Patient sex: M
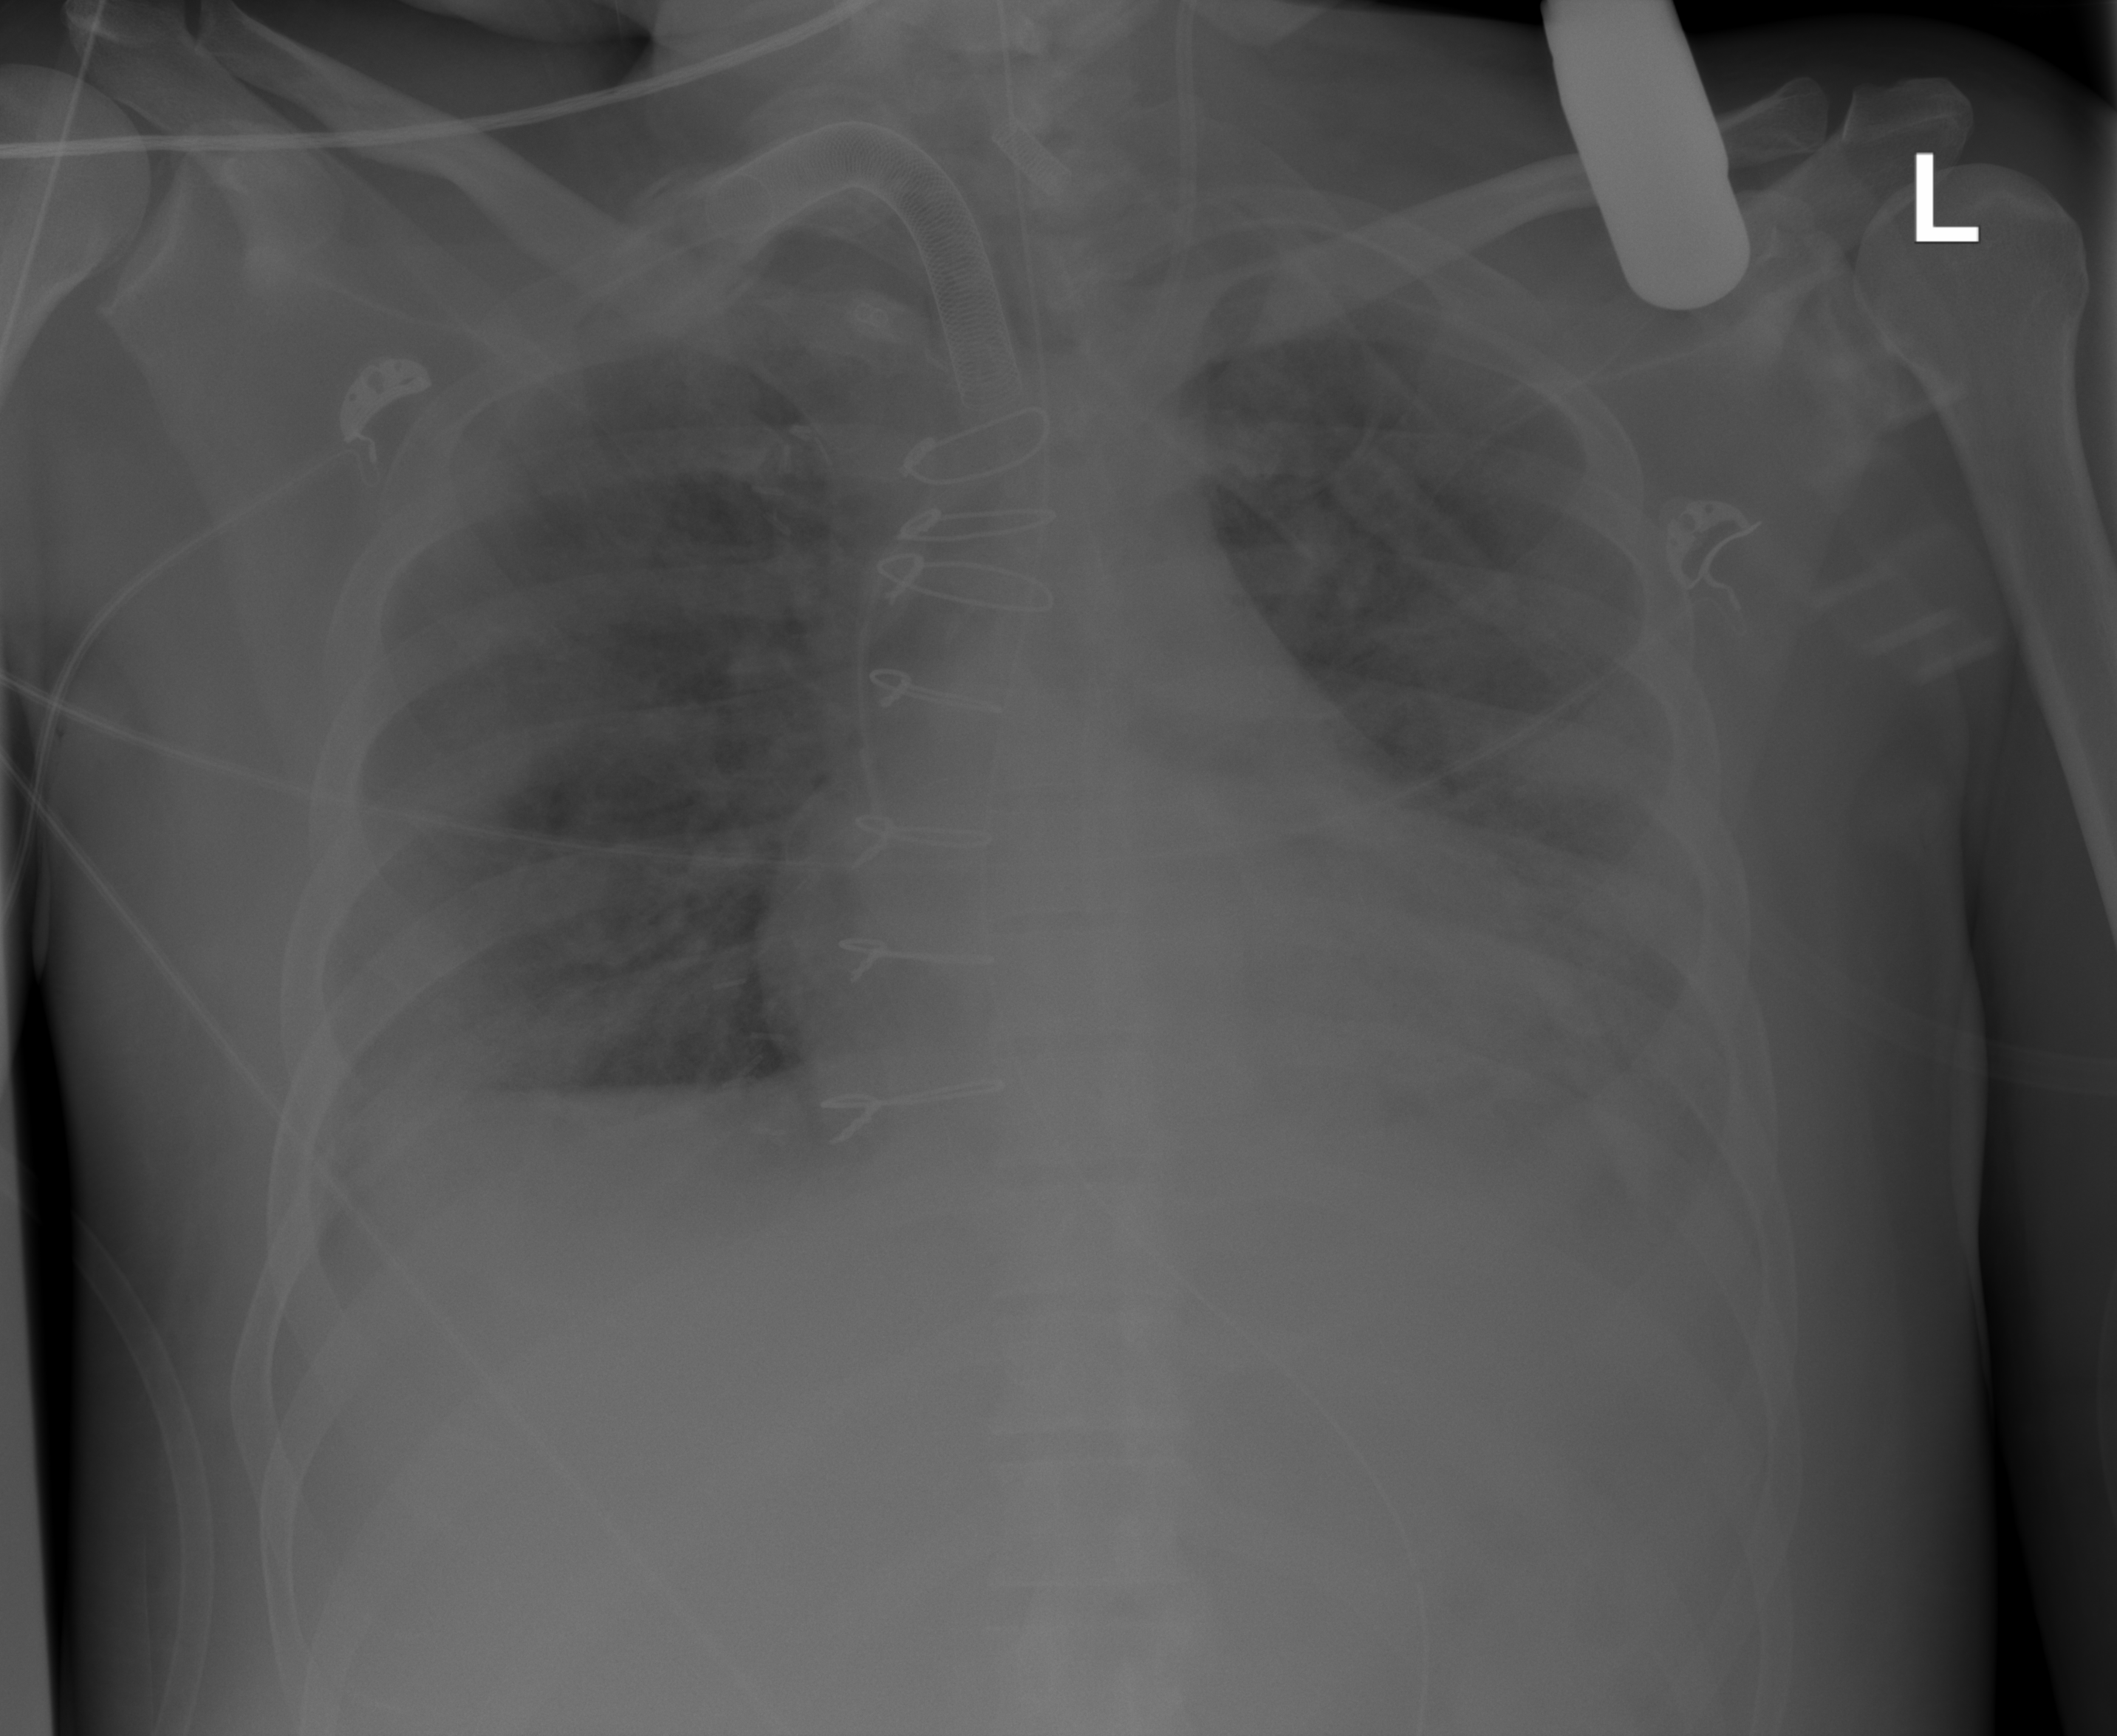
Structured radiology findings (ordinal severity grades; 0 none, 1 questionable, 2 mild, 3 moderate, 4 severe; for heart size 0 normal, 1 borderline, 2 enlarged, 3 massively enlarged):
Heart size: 2
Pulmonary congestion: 0
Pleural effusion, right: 3
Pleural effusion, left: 3
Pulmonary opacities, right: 4
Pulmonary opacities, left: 3
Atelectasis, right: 2
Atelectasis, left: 2